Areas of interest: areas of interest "Park and greenspace"
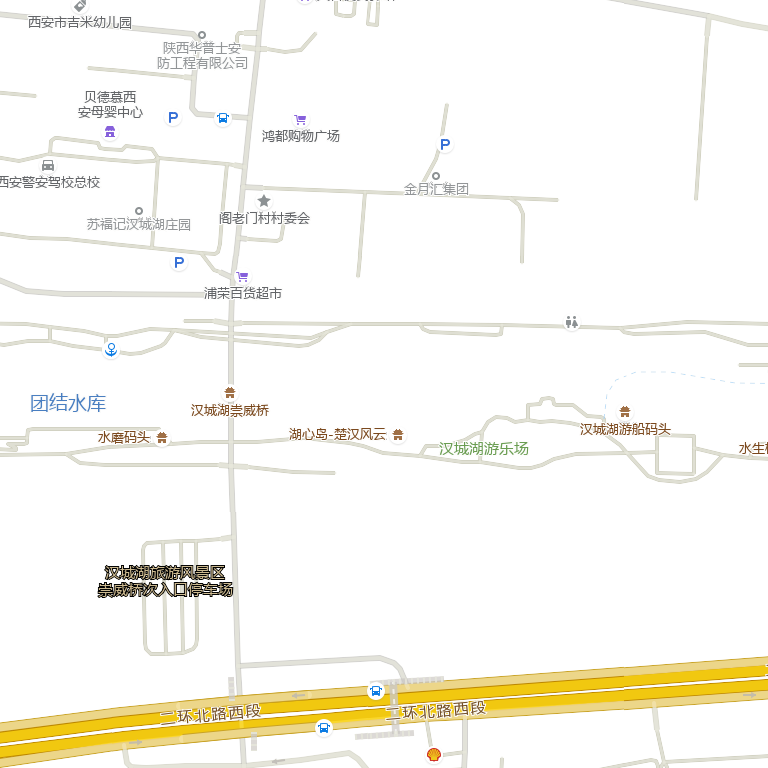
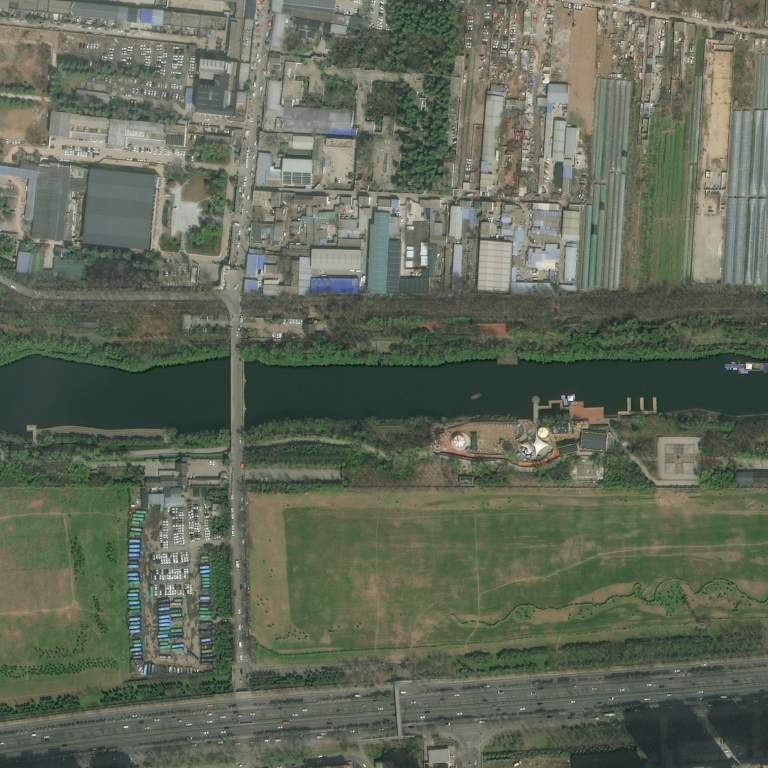